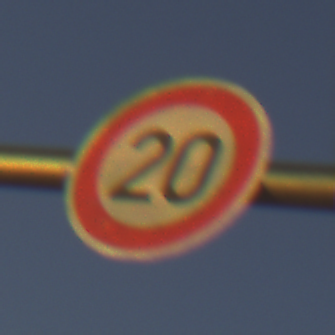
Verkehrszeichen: Geschwindigkeit20
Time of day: SunriseSunset
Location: Outdoor (RoadRail)
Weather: PartlyCloudy
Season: NotSpecified
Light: Natural